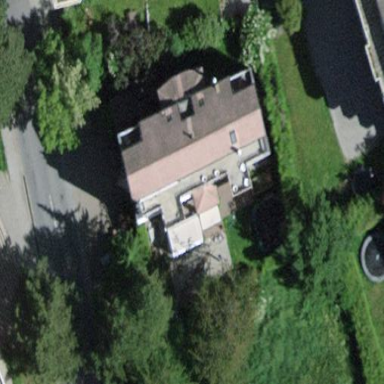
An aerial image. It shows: Building with gabled roof.